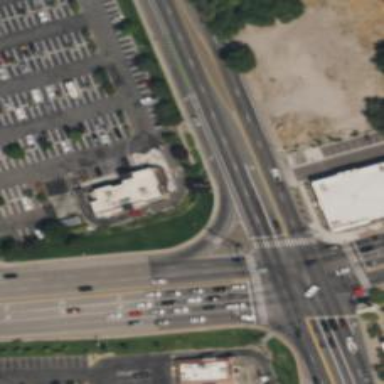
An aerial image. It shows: Primary_link highway with separate sidewalks and asphalt surface.